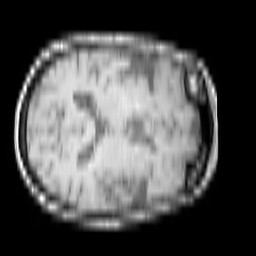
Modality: T1w
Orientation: axial
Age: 88
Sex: female
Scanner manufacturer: philips
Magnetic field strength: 3 T
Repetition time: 0.2807 s
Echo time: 0.002302 s